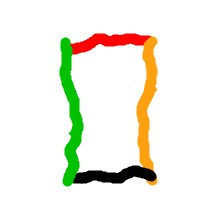
Shape: rectangle